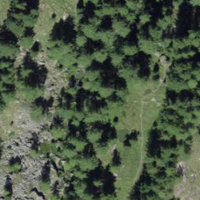
EUNIS habitat code: 26
Species observed at this site:
Arnica montana